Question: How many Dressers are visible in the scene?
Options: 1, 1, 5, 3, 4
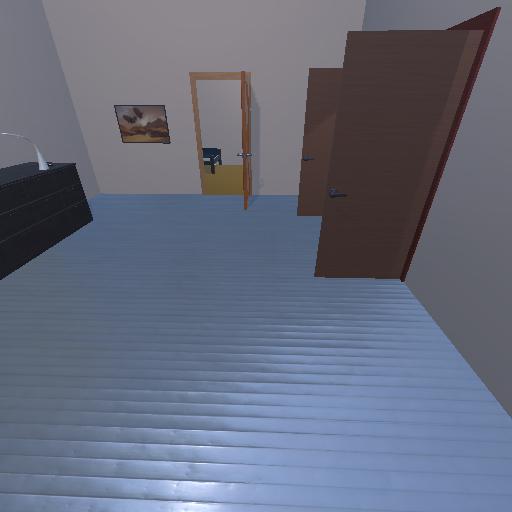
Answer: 1